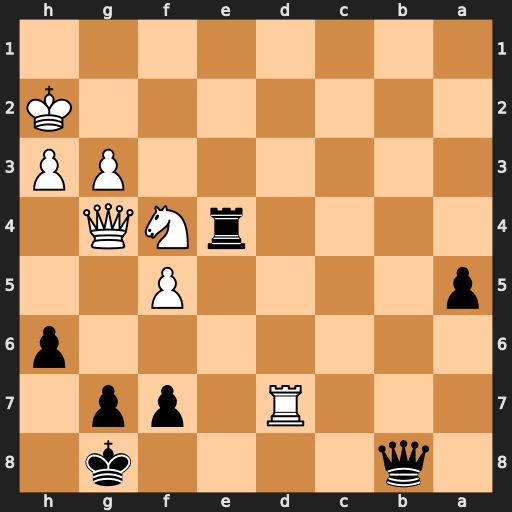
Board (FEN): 1q4k1/3R1pp1/7p/p4P2/4rNQ1/6PP/7K/8
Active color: b
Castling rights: -
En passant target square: -
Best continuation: Qb2+ Ng2 Rxg4